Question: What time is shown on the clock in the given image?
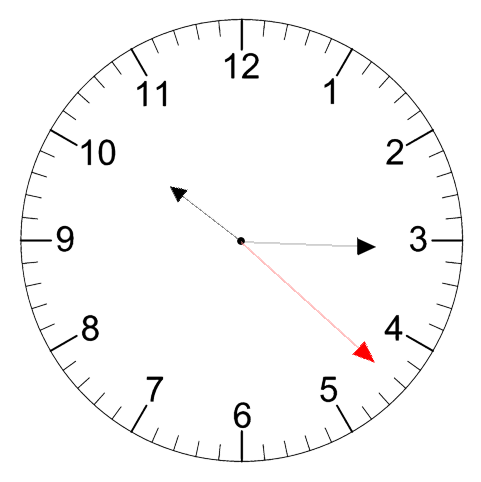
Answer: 10:15:22